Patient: sex F, age 58
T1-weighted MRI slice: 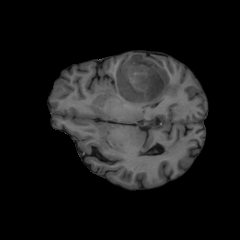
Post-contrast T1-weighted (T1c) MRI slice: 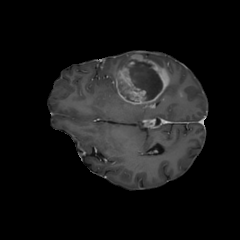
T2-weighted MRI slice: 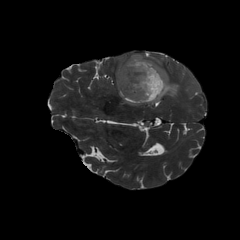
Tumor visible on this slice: yes
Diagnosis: Glioblastoma, IDH-wildtype
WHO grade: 4